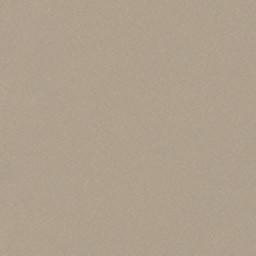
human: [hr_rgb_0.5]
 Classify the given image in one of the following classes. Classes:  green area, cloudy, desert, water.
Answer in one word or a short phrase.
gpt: desert